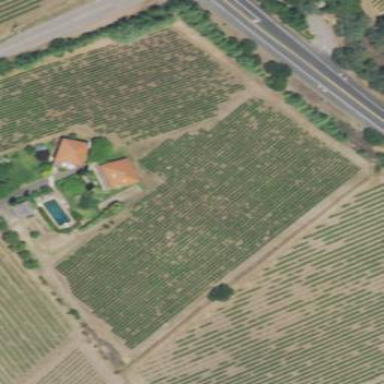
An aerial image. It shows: Vineyard growing grapes.